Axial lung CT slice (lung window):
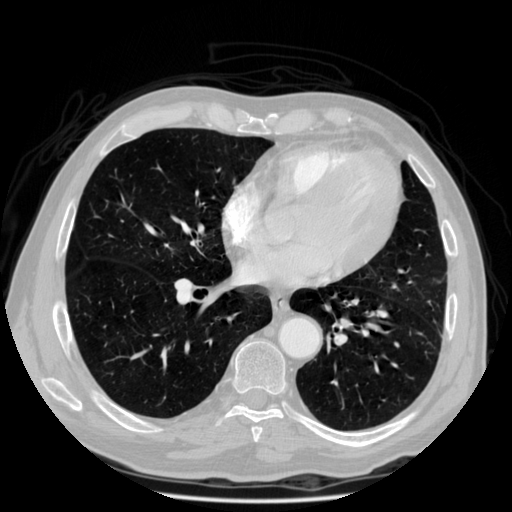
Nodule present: no